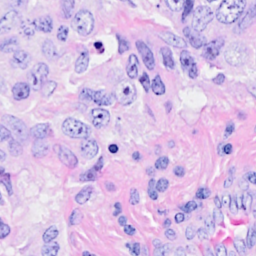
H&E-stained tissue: Breast